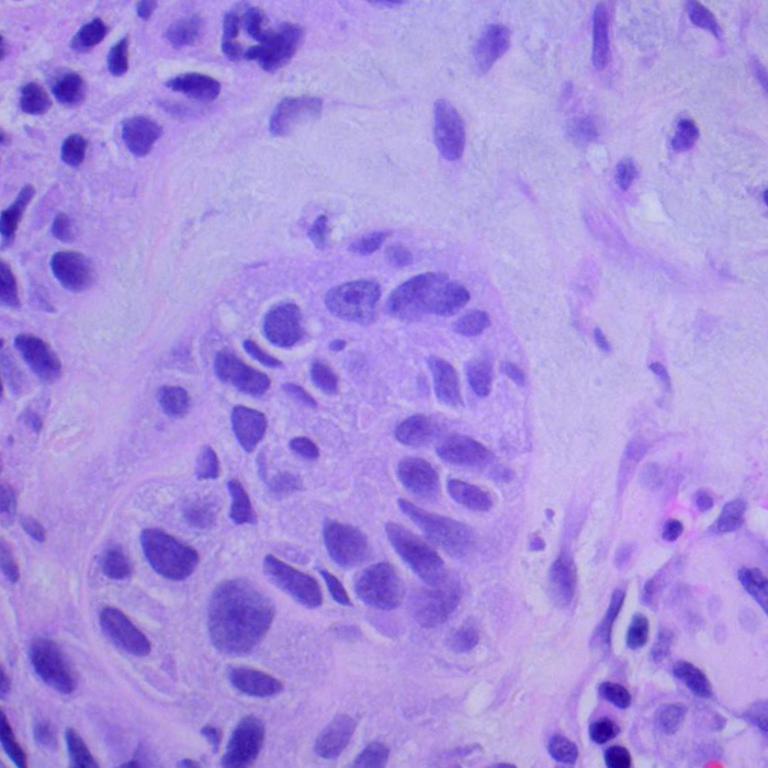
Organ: lung
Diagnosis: squamous carcinomas